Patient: sex F, age 59
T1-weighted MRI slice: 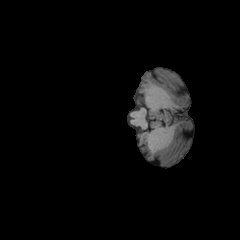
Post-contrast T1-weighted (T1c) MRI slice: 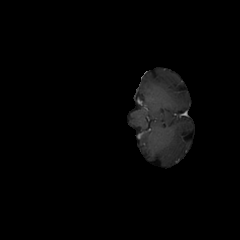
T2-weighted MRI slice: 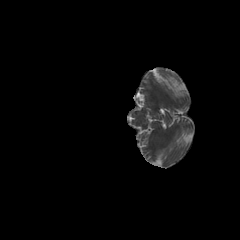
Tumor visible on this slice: no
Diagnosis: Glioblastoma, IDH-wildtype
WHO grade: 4